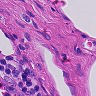
Metastatic tissue present: no